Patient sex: F
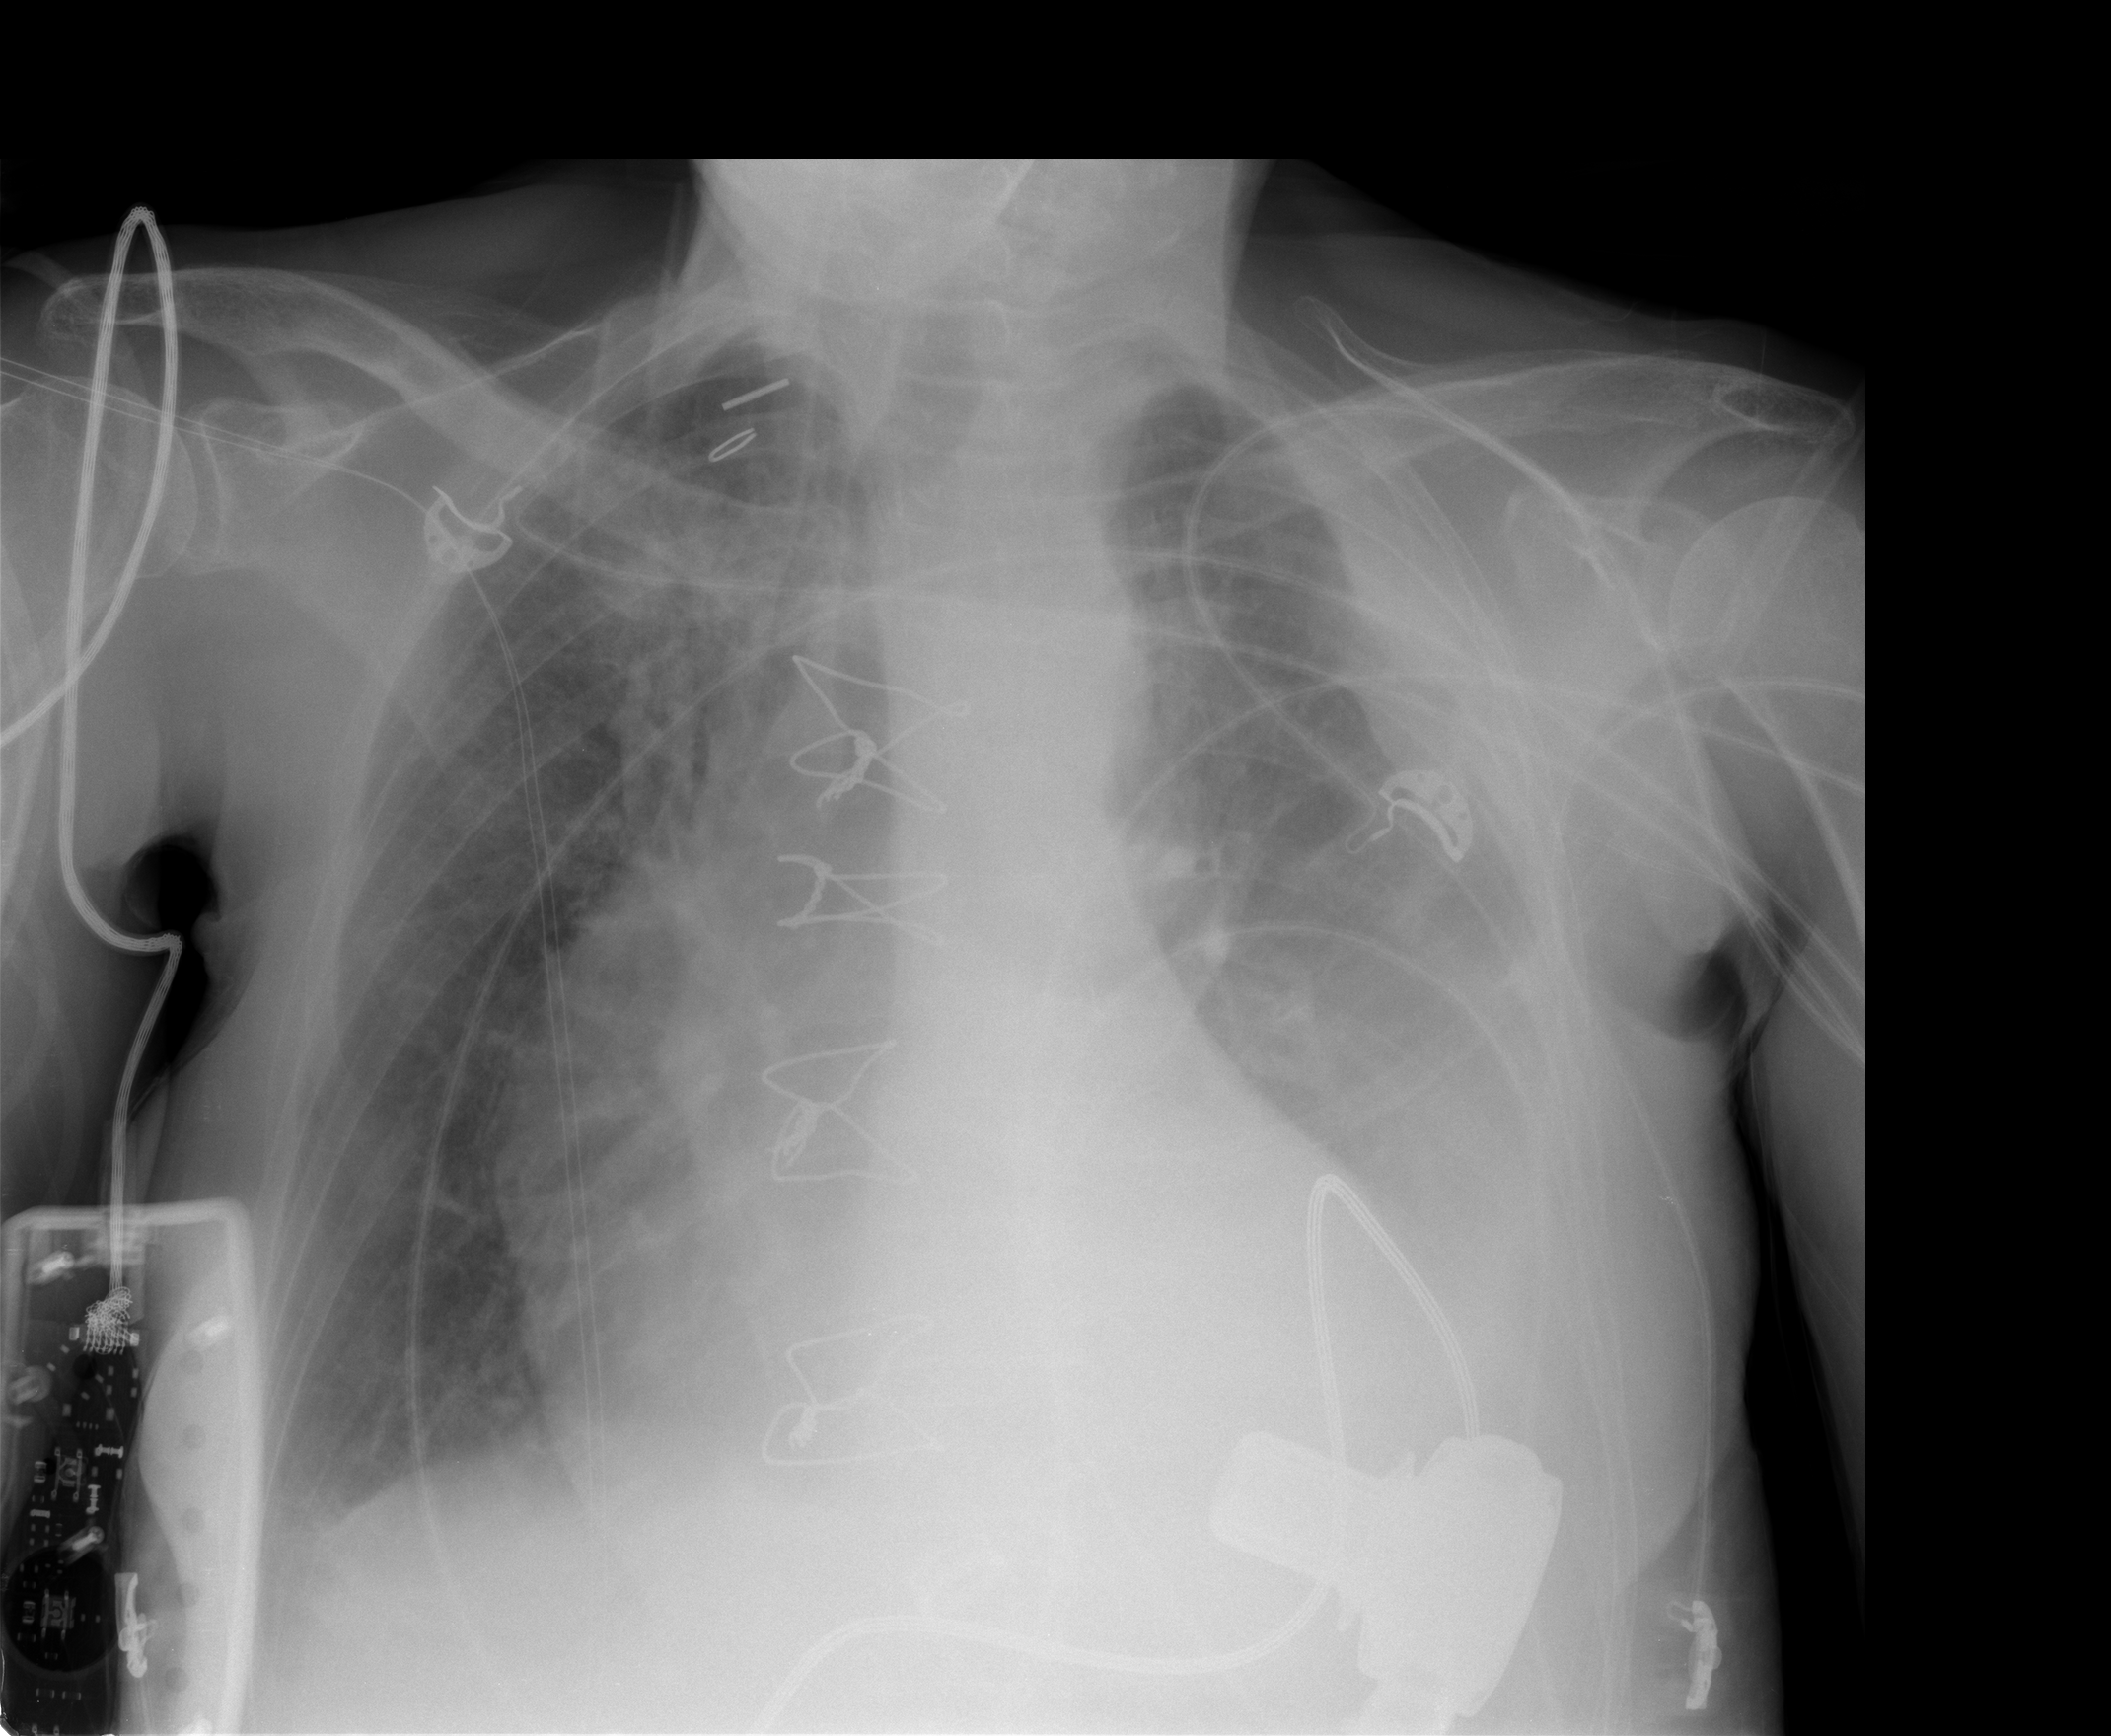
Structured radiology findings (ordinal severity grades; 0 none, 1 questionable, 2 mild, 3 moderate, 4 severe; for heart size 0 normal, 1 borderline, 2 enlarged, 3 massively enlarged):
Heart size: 2
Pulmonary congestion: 3
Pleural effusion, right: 2
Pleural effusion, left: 2
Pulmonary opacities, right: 2
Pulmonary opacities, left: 2
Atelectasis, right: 2
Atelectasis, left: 2